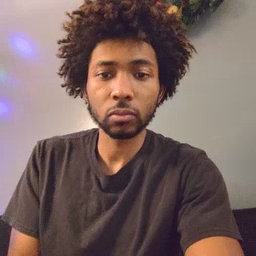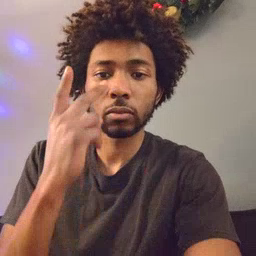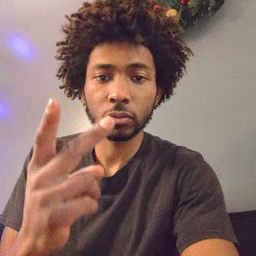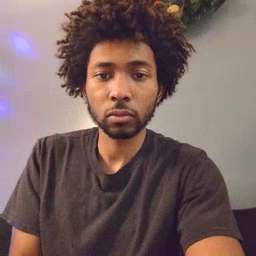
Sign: see